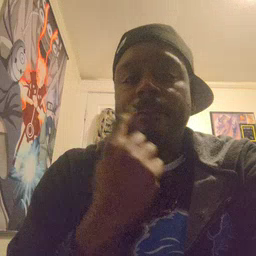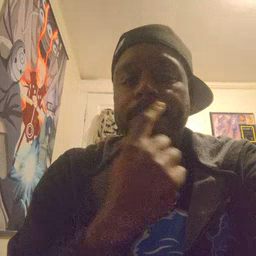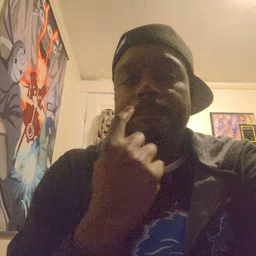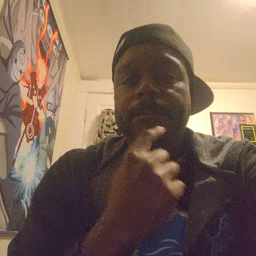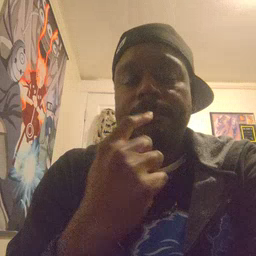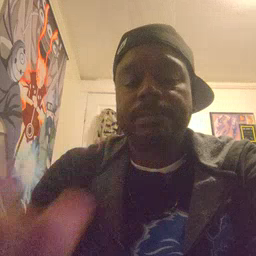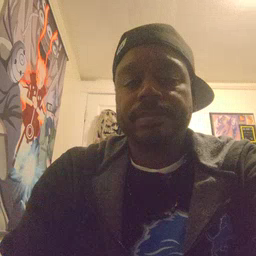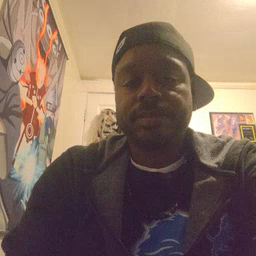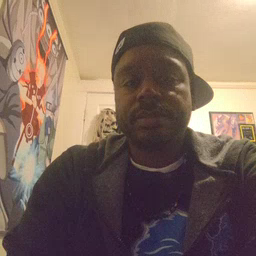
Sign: lips